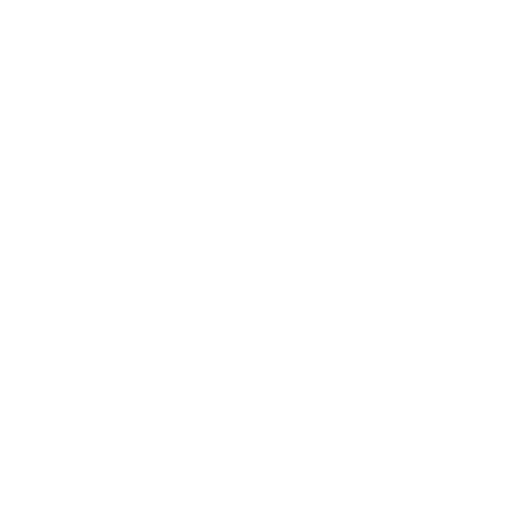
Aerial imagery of cape in Alaska named Ratz Point containing only unknown